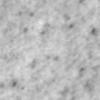
Label: no_change